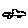
Label: car